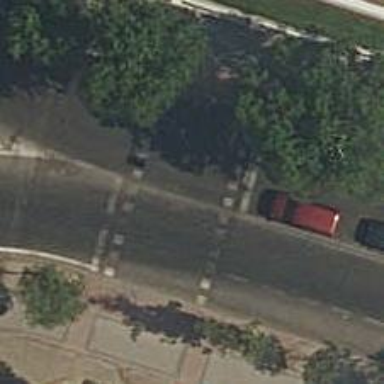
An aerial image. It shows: Road with traffic signals and zebra crossing with traffic signals.